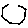
Label: hexagon